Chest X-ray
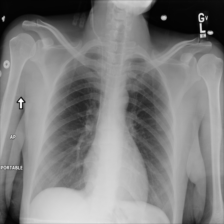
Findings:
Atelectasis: negative
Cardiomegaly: negative
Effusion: negative
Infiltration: negative
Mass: negative
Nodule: negative
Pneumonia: negative
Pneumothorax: negative
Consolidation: negative
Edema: negative
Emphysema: negative
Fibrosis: negative
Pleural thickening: negative
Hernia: negative